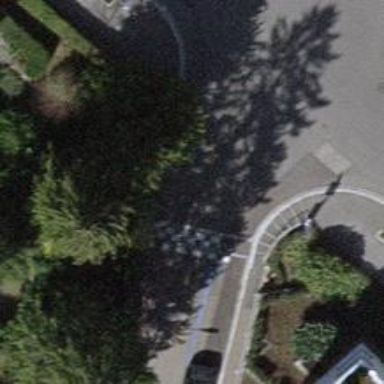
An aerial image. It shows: Unmarked crossing with traffic calming table on the road.